Interaction volume radius: 5 \u00c5
Interaction volume height: 10 \u00c5
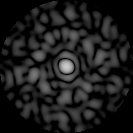
Disorder parameter: 0.8369